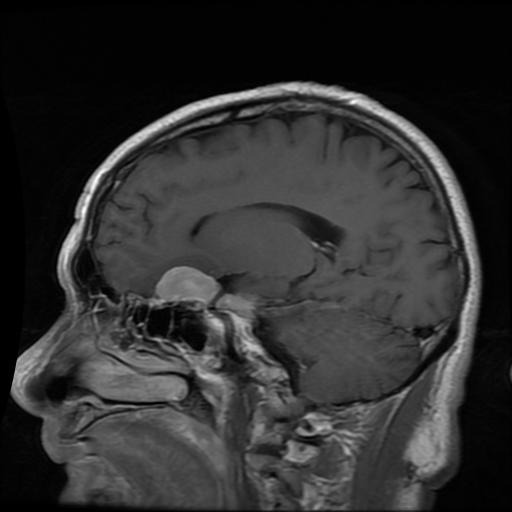
Label: meningioma